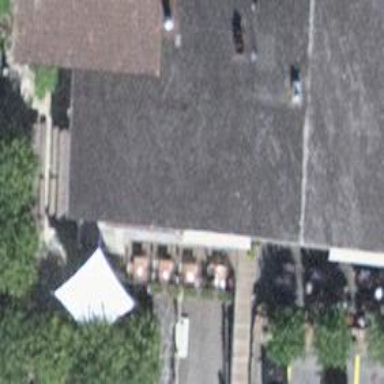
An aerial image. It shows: Restaurant.